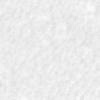
Label: no_change